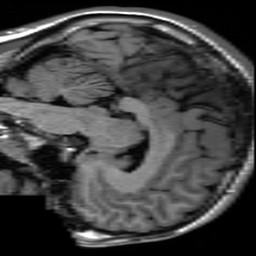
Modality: inplaneT1
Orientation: sagittal
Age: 19
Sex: male
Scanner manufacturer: ge
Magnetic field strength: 3 T
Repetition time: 2.499 s
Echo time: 0.02513 s